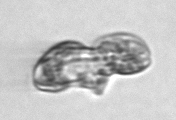
Label: Karenia